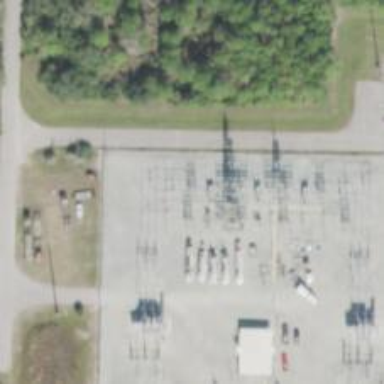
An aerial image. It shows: Switch used for power control.